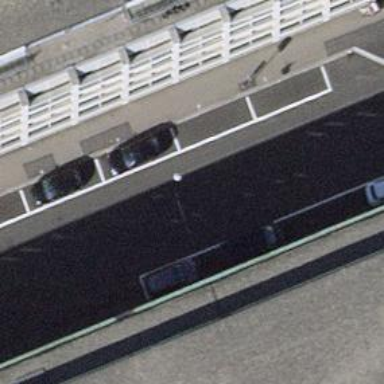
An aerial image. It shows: Parking lane for vehicles.